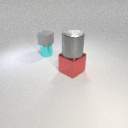
small gray rubber cube above small cyan metal cylinder